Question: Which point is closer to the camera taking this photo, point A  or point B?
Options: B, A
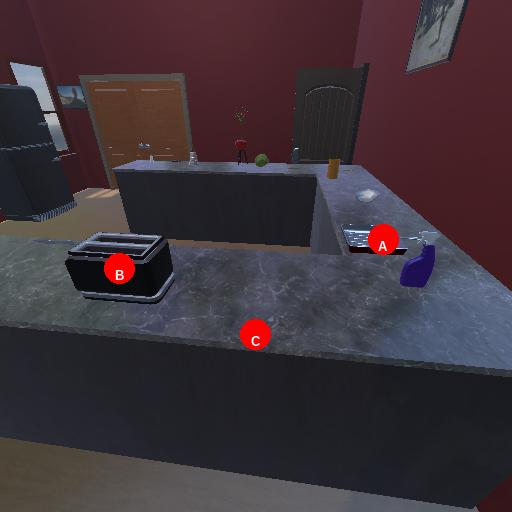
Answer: B